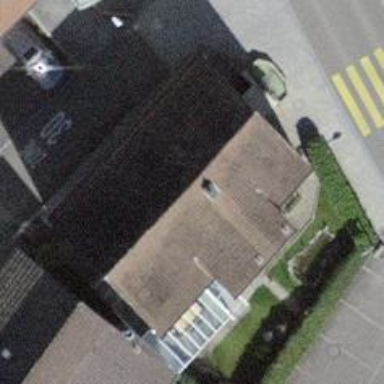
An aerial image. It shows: Restaurant.